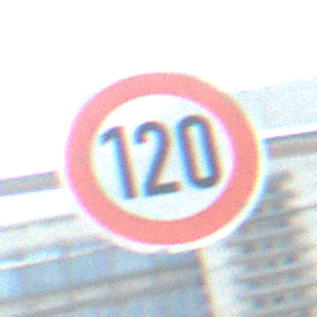
Verkehrszeichen: Geschwindigkeit120
Umgebung: Outdoor, Urban
Tageszeit: Midday
Wetter: Clear
Licht: Natural
Jahreszeit: NotSpecified
Kontrast: HighContrast